Question: ## Background
I'm making an app that has some settings, and I want to use the built in PreferenceActivity or PreferenceFragment for the job
## The problem
Some of the preferences have a long title which I cannot shorten, plus I think that if I ever localize the app (translate to multiple languages) I would face the same problem (for example in German, which has quite long words, sometimes).
What you get in this situation is just the beginning of the text and then "..." (or less dots, which doesn't make much sense btw) in the end of it.
Example:

## What I've tried
I know that the PreferenceActivity extends from ListActivity, so I can change its adapter to whatever I wish, but that would remove the way it works.
I also know that I can extend from each of the types of the preferences classes, use the "onCreateView" method to have a reference to the created view and then access its children, but this is weird, no? I mean, it's almost like assuming that it will never change the way it looks.
EDIT: Here's a sample code of what I've tried:
Extend from each of the preferences classes, and in each of them , use:
'''
...
@Override
protected View onCreateView(final ViewGroup parent)
{
final View view=super.onCreateView(parent);
ViewUtil.handlePreferenceTitleTextView(view);
return view;
}
...
//ViewUtil.java :
private void handlePreferenceTitleTextView(final View v)
{
final TextView titleTextView=(TextView)v.findViewById(android.R.id.title);
if(titleTextView!=null)
titleTextView.setSingleLine(false);
}
'''
It works, but I don't think it's recommended as Google might change the way preferences views work.
## The question
How to handle long text in preferences' titles on Android ?
Is it possible to make it have an ellipsize / marquee (so that it will have an animation to show everything) ? Or maybe auto fit the font size? Or set it to have word wrap ? Or a horizontal scrollView that will allow the user to scroll to read the rest of the text?
Is there maybe a convention of how to handle such cases? Maybe long clicking to show a toast/dialog for seeing the whole text?
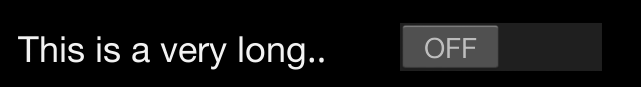
Answer: ## 2021: When using androidx.preference (likely what everyone has)
## You can simply use app:singleLineTitle="false"
'''
<Preference
app:key="your_key"
app:singleLineTitle="false"
app:title="LONG TITLEEEEEEE EEEEEEEEE EEEEEEEEEEEEEEE" />
'''
Works for Switches etc too